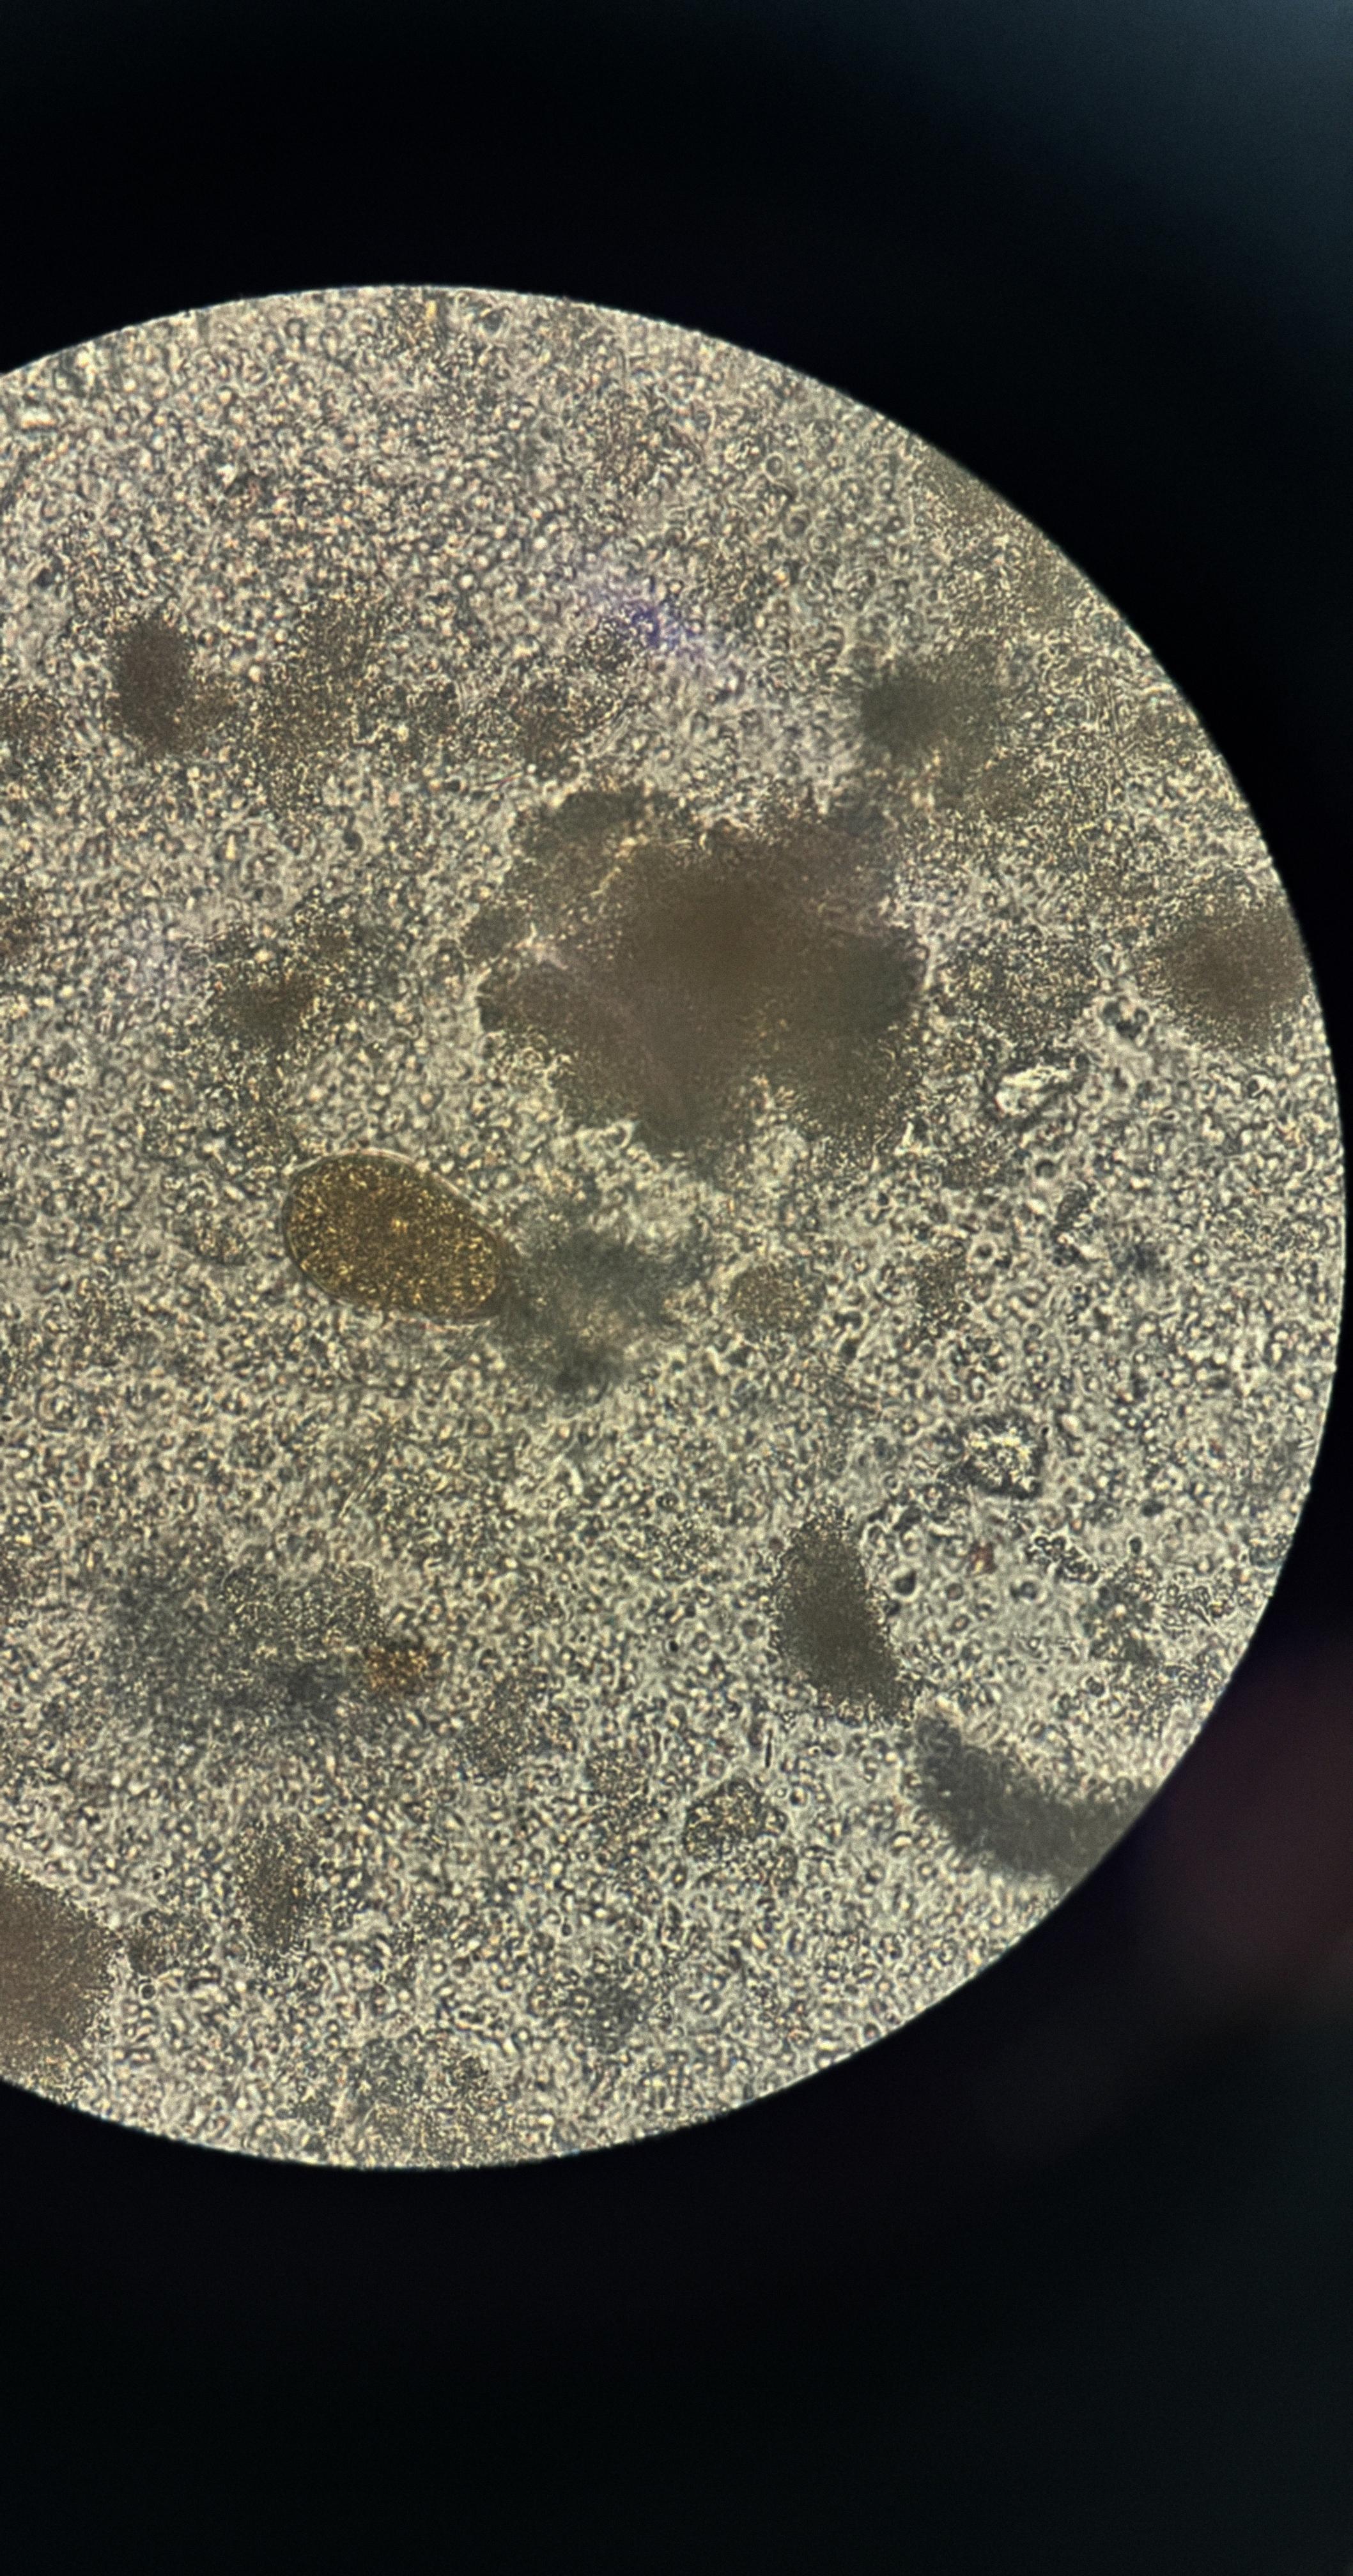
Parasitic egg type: Paragonimus spp